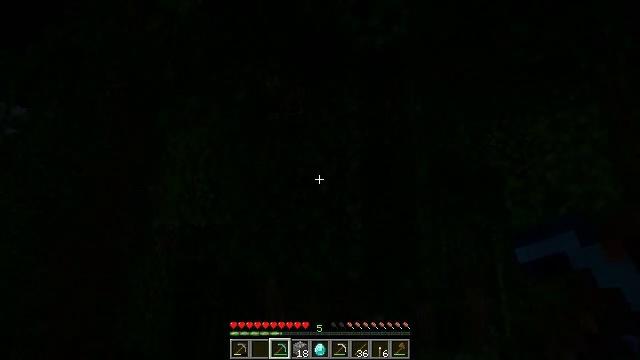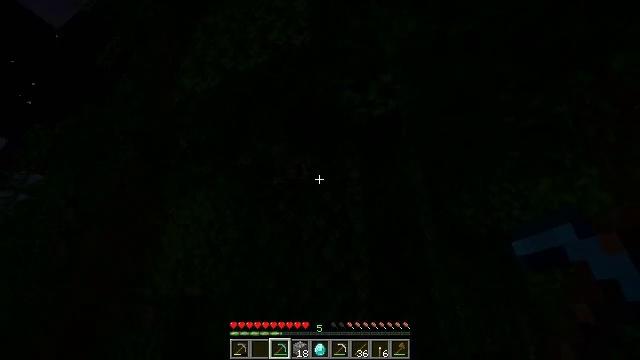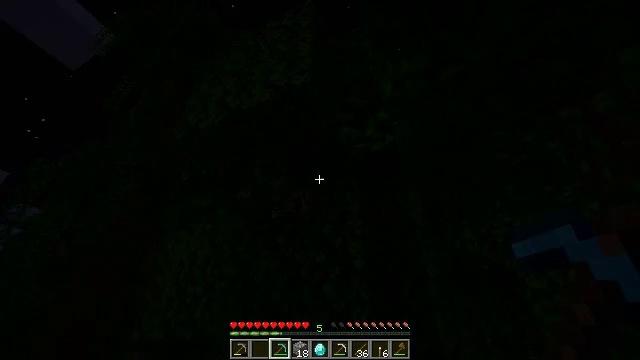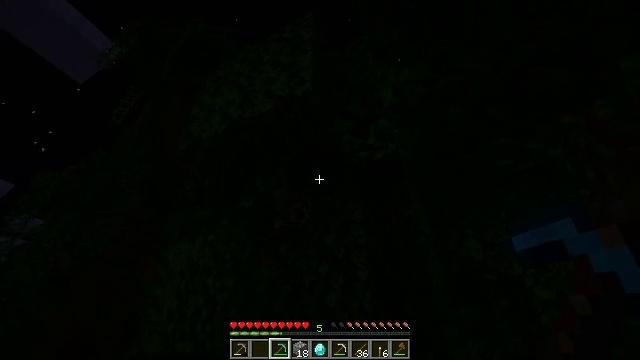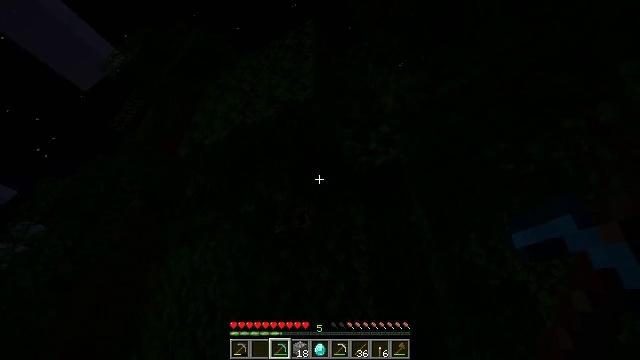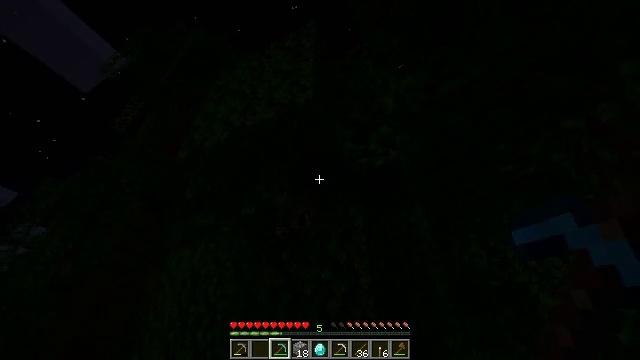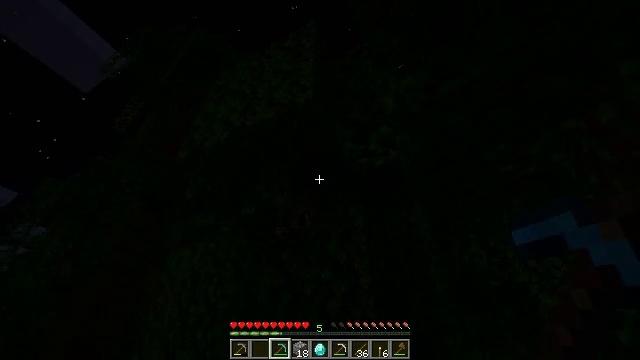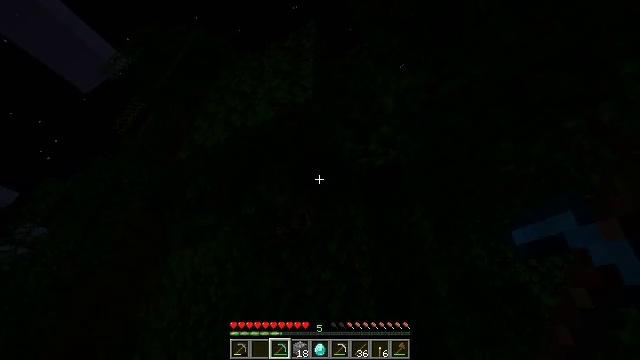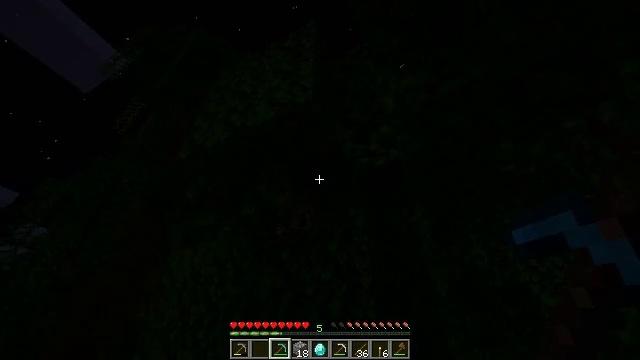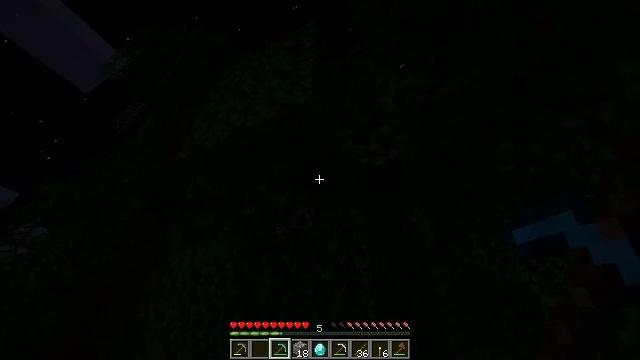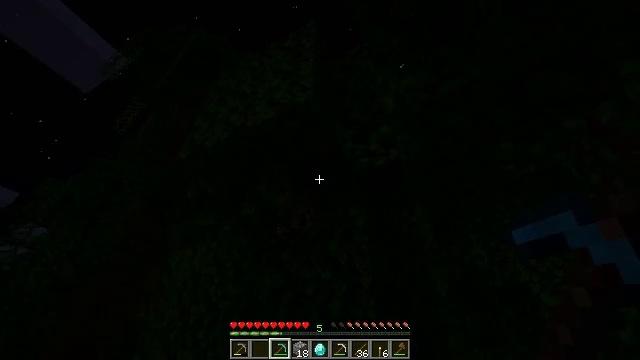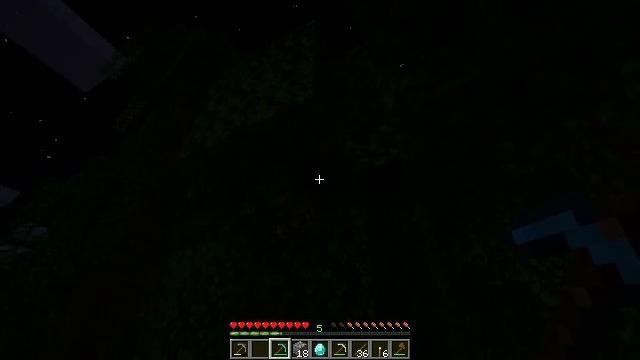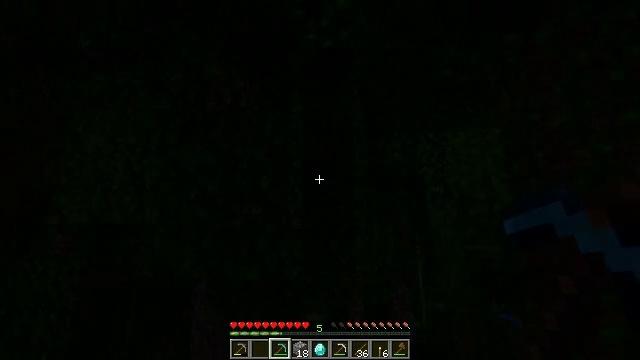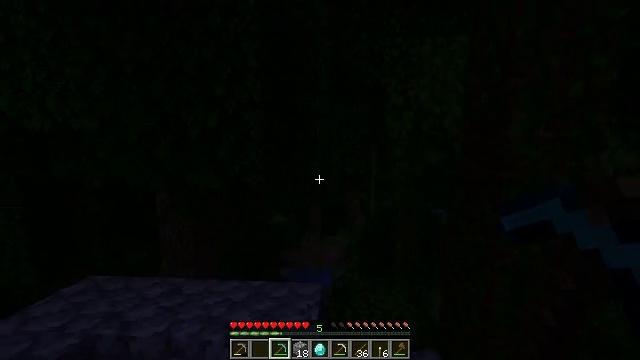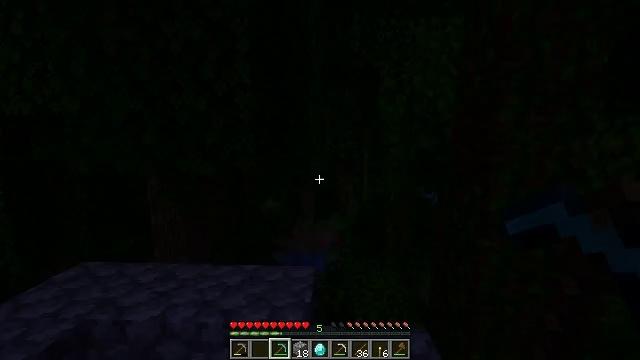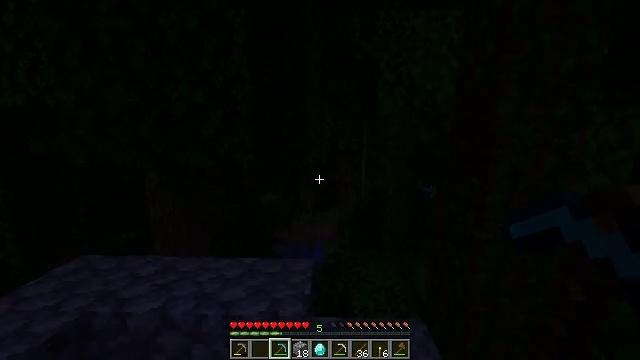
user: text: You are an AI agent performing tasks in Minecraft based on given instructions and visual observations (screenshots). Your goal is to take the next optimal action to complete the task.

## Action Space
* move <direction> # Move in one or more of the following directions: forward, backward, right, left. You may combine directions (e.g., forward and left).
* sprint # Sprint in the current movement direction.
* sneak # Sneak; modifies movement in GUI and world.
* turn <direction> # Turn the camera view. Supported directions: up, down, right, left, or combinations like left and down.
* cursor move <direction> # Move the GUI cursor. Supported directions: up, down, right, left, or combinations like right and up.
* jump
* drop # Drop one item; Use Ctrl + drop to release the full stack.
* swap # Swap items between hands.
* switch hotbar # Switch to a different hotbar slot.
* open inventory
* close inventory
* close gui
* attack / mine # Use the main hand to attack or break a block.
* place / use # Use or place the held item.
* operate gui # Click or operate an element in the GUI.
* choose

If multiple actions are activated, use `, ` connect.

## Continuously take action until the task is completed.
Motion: motion action
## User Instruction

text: Harvest the jungle log from the tree trunk.
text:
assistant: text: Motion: turn up
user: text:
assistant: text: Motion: turn up
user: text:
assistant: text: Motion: turn up
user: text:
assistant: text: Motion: turn up
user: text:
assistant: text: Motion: no_op
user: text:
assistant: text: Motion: no_op
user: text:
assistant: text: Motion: no_op
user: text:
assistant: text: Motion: no_op
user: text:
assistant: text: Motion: no_op
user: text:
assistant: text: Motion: no_op
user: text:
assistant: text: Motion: no_op
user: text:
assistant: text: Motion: turn right and down
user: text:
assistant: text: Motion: turn right and down
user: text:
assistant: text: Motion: turn right and down
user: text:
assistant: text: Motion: turn down
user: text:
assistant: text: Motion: turn down
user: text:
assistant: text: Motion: turn right and down
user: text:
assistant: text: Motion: turn right and down
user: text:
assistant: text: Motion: turn down
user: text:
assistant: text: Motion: turn right
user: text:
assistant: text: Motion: turn right
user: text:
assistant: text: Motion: turn right
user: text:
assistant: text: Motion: turn right
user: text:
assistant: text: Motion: no_op
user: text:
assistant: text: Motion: no_op
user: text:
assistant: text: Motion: no_op
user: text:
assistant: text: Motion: no_op
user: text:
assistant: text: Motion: turn left and up
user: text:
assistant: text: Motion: turn left and up
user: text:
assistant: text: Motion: move forward, turn left and up